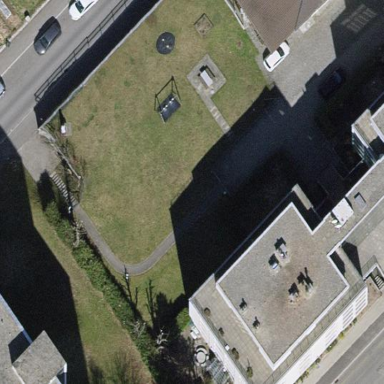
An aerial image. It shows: Garages with flat roofs covered in grass.